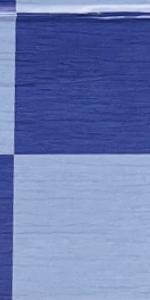
Label: Empty